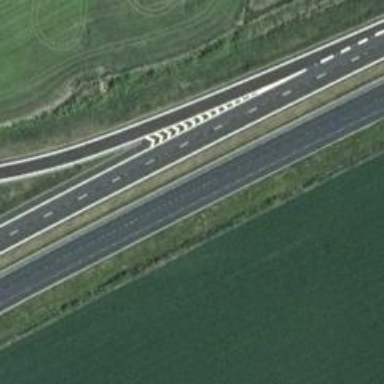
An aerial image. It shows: Asphalt motorway.